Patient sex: F
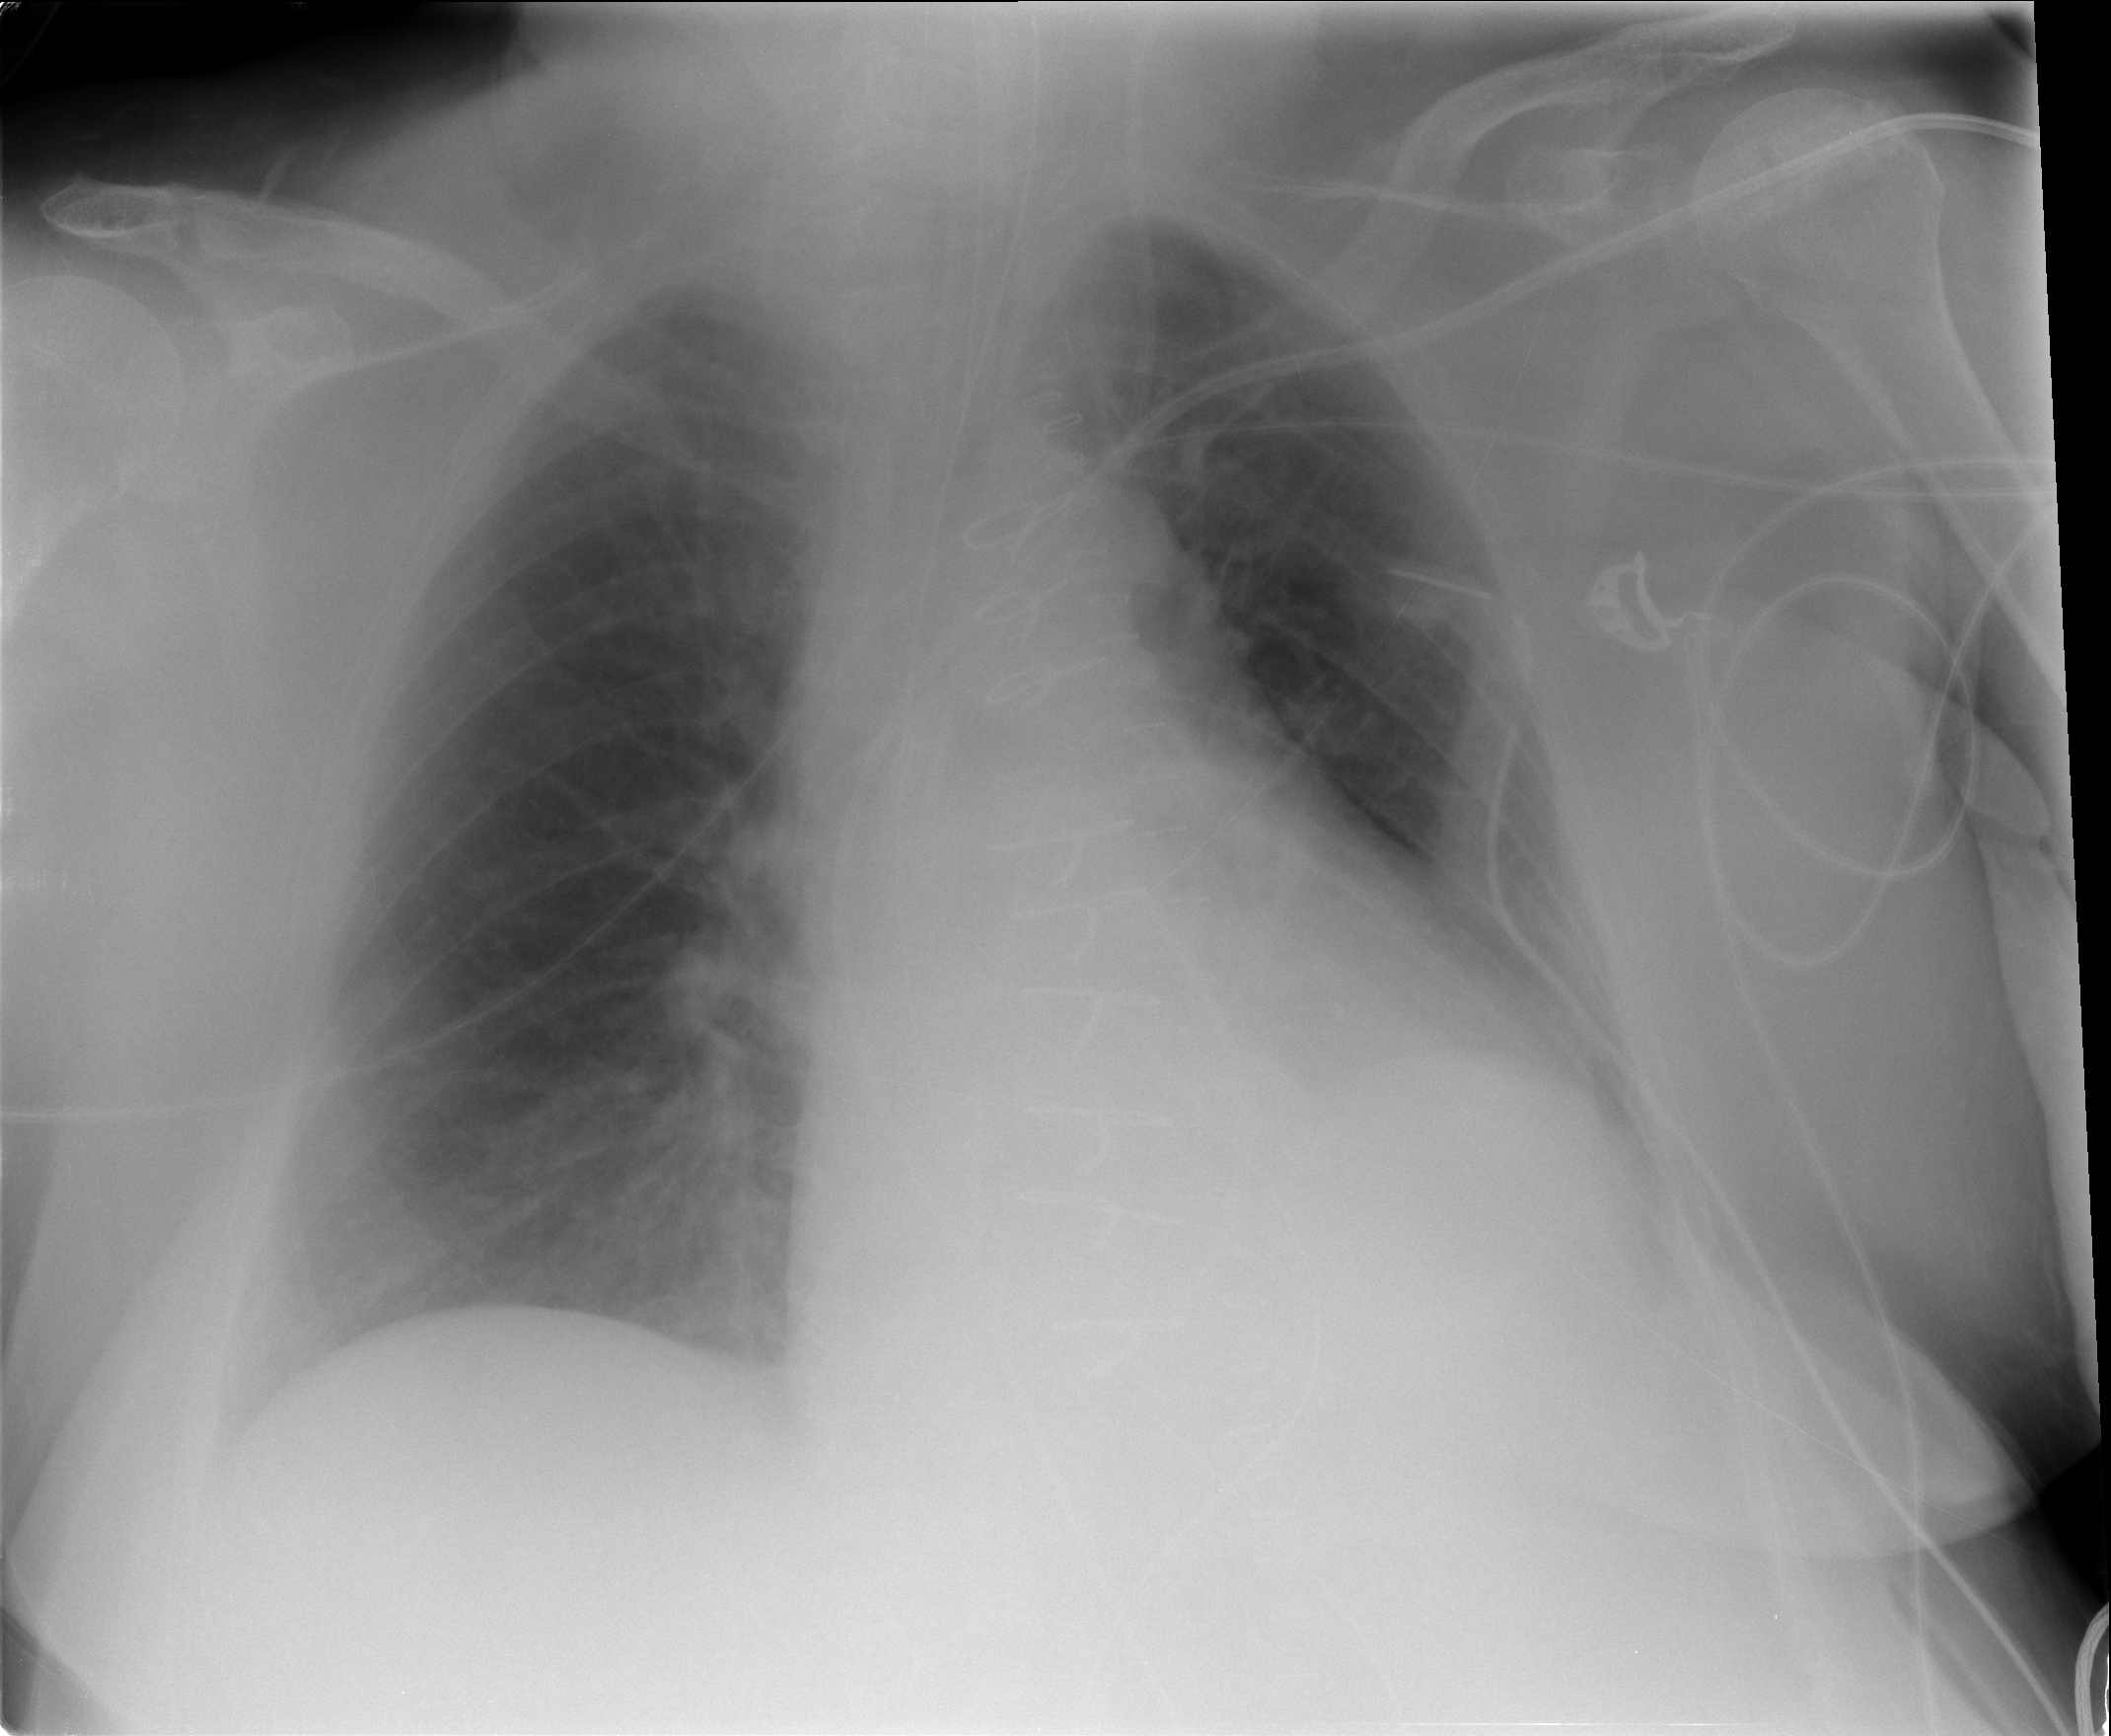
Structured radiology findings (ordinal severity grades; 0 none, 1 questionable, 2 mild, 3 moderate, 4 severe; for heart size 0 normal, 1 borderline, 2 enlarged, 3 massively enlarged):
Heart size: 2
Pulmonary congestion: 2
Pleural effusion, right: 2
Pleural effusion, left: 2
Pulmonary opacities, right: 0
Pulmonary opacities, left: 0
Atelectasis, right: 2
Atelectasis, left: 2